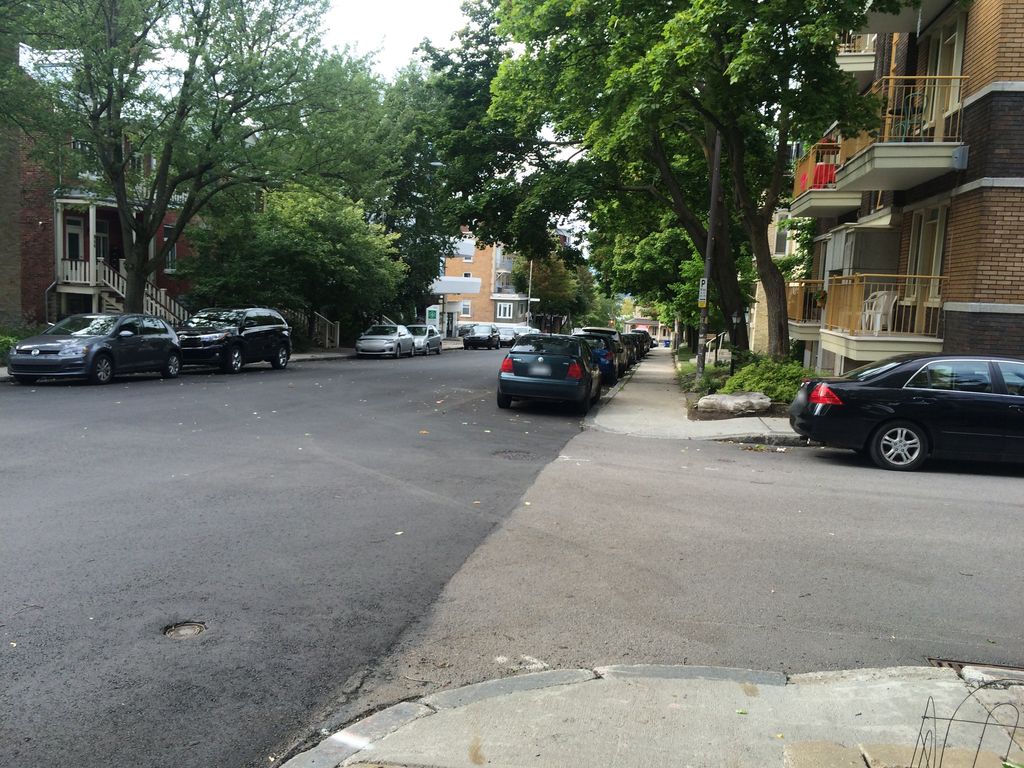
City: quebec_city